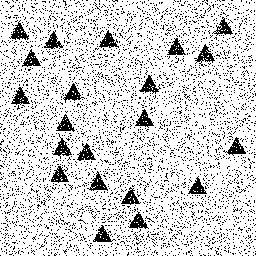
Squares: 0
Triangles: 21
Stars: 0
Total shapes: 21